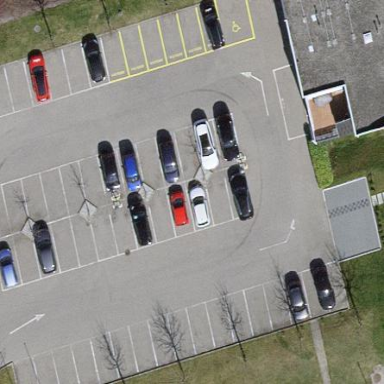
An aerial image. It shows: Parking area with asphalt surface.